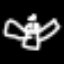
Label: angel